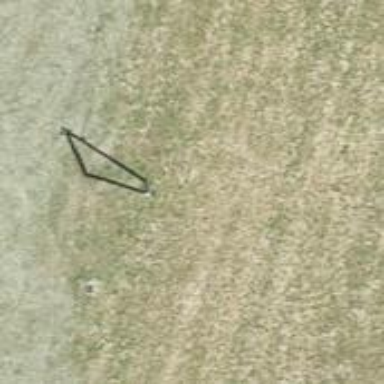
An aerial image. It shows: Power pole.